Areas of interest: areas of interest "Qianyuan Art Museum"
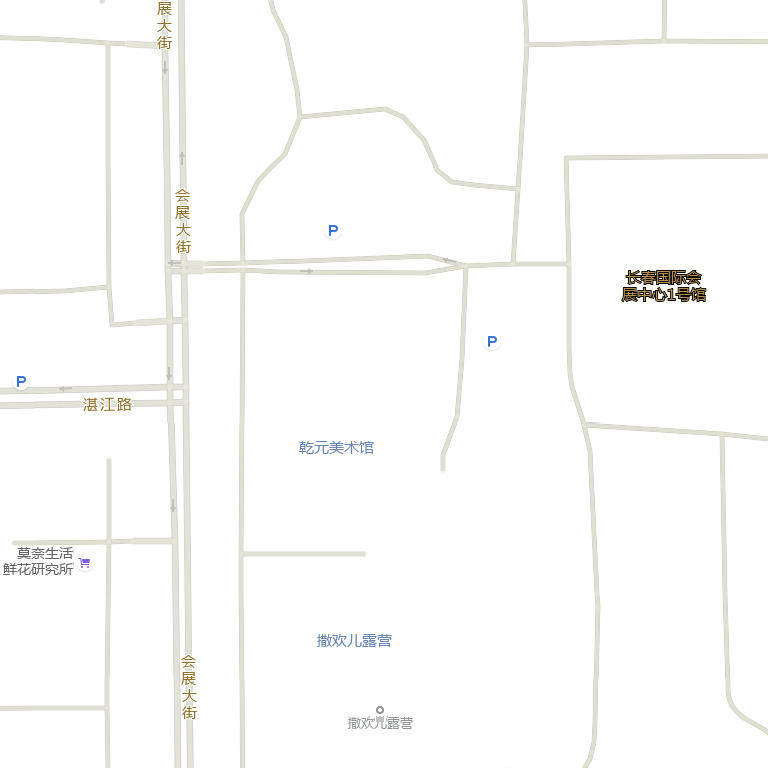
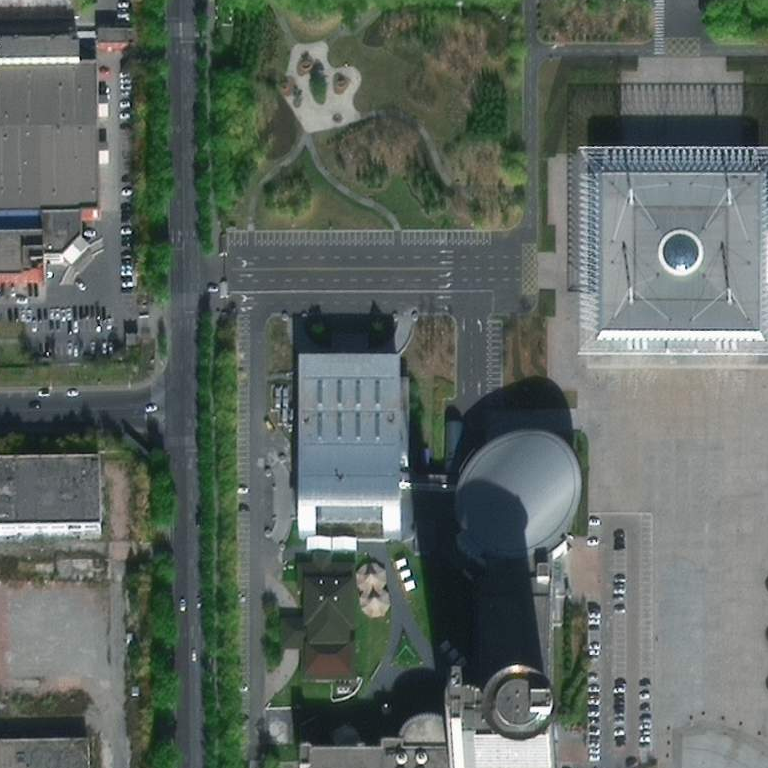